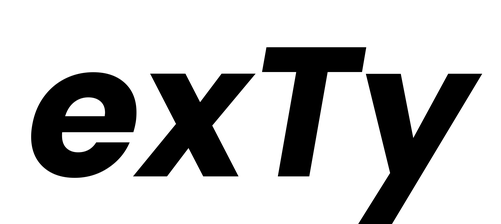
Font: Poppins-BoldItalic